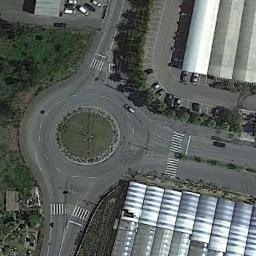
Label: roundabout